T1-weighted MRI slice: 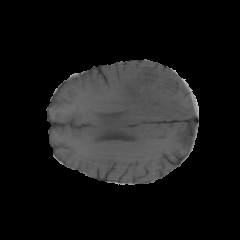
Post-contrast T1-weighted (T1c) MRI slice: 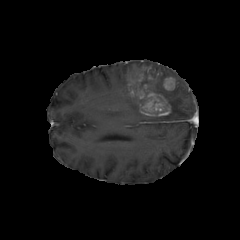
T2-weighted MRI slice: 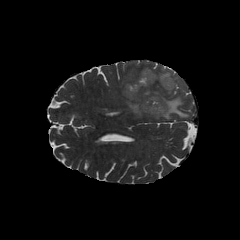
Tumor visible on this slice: yes